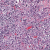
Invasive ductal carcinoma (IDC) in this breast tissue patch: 1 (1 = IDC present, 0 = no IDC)